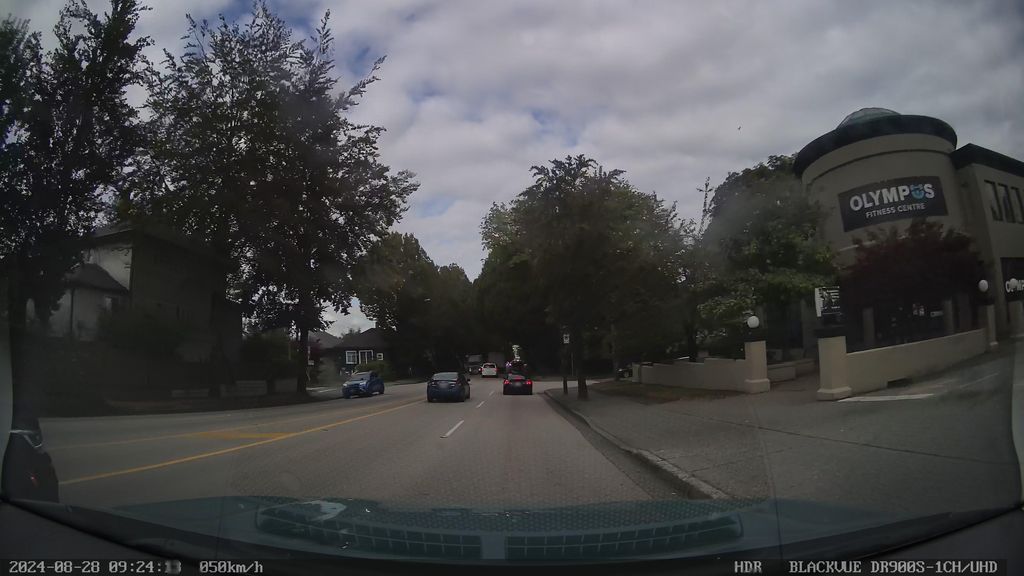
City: vancouver